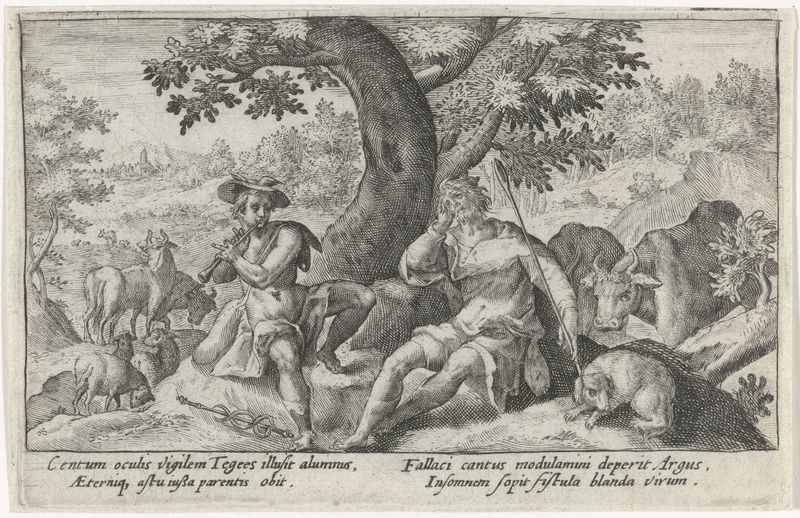
Titel: Mercurius en Argus
Künstler: Crispijn van de (I) Passe
Standort: Amsterdam
Institution: Rijksmuseum
Schlagwörter: baum, mann, männer, zeichnung, traurig, pferd, kuh, weinen, flöte, griechisch, stier, latein